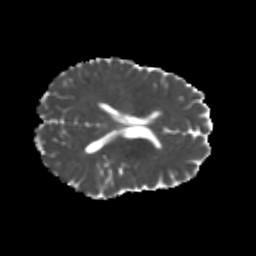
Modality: MD
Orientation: axial
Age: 20
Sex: female
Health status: healthy
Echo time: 0.074 s